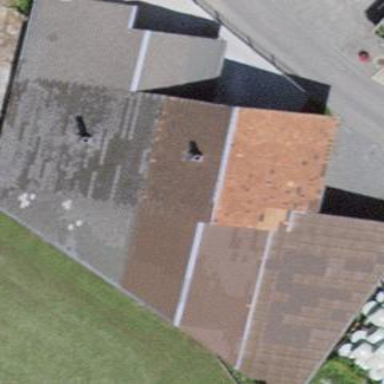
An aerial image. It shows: Shed building.